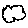
Label: cloud